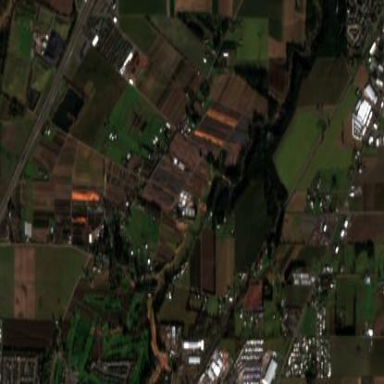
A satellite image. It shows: Plant nursery.